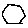
Label: hexagon